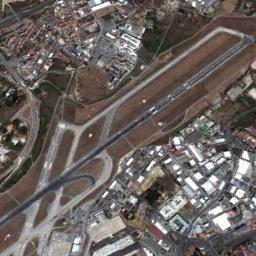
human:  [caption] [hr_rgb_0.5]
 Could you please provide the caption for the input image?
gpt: A complex airport with many runways and buildings is surrounded by a residential area .

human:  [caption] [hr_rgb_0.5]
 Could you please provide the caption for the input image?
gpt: An airport is surrounded by many buildings .

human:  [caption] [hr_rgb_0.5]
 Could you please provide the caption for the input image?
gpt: The airport is surrounded by neat terraces .

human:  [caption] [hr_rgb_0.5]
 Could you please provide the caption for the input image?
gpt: An airport with some staggered runways in the vacant lot and some buildings arranged neatly beside .

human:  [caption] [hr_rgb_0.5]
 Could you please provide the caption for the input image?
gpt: Buildings of various shapes are on one side of the airport .